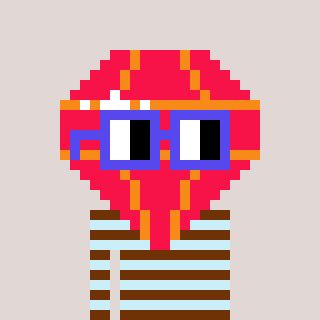
a pixel art character with square blue glasses, a red diamond-shaped head and a cold-colored body on a warm background